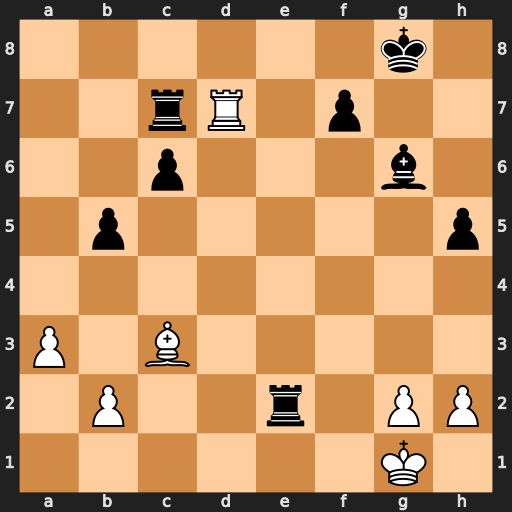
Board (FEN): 6k1/2rR1p2/2p3b1/1p5p/8/P1B5/1P2r1PP/6K1
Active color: w
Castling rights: -
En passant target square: -
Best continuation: Rd8+ Re8 Rxe8+ Kh7 Rh8#